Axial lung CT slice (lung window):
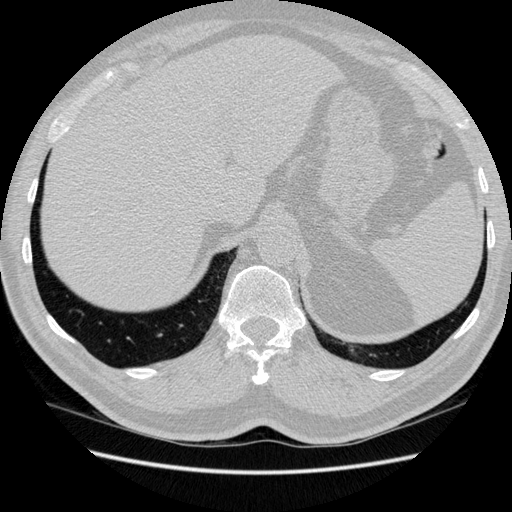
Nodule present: no